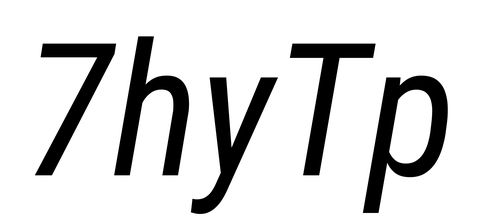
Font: Roboto-Italic_Condensed_Italic